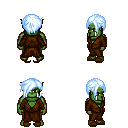
a pixel art fantasy rpg character, male body template, orc, green skin, brown robe, red pants, white cyan pixie cut hairstyle, brown slippers, four views (front, back, left, right), 2x2 character sprite sheet, small pixel art, hard edges, no anti-aliasing